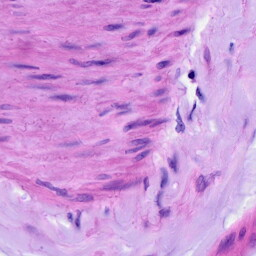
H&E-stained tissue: Ovarian